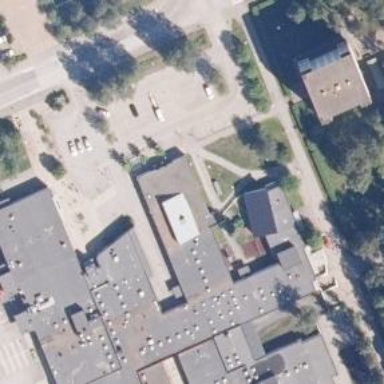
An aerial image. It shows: Healthcare clinic.